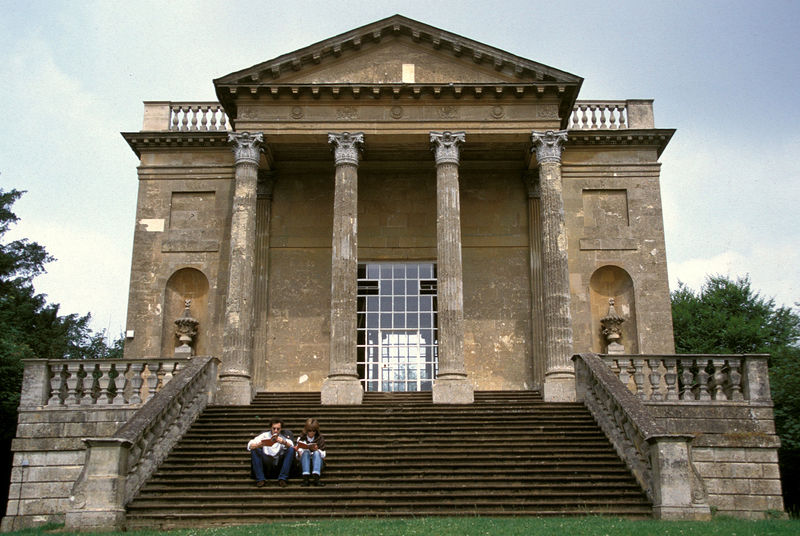
Titel: Queen’s Tempel, Eingangsfassade
Künstler: Thomas Pitt
Standort: Stowe, Buckinghamshire
Institution: Stowe Landscape Gardens
Schlagwörter: baum, blau, himmel, laub, mann, bäume, grün, menschen, mädchen, sitzen, braun, fenster, frau, glas, grau, säule, säulen, tür, dach, gebäude, gras, haus, park, rasen, schloss, wiese, hemd, architektur, sockel, stein, steine, brüstung, büsche, sitzend, kind, paar, renaissance, brunnen, amphore, kanneliert, krug, statue, balkon, bogen, fassade, zwei, giebel, mauer, besucher, treppe, essen, lesen, vasen, aufgang, geländer, stufen, halle, foto, fotografie, vier, eingang, nische, antike, palast, balustrade, mauerwerk, weimar, tanne, glasscheibe, architrav, kapitelle, kapitell, photo, fries, dreiecksgiebel, portal, villa, sims, gesims, hellgrau, ionisch, portikus, freitreppe, ballustrade, tempel, glastür, korinthisch, ros, kapitel, korintisch, tempelfront, nischen, aedikula, schäfte, zentralbau, queen, palladio, treppenaufgang, architraf, nieschen, säulenstellung, fasade, handlauf, fra, temoel, saülen, korinthisches kapitell, reiseführer, barocke vasen, blindfenster, frühstück im freien, kanellierte säulen, kannelurn, modernes glastor, podiumstempel, tellerbasen, zierfries, eingng, geläner, korintisch+, terra ferma